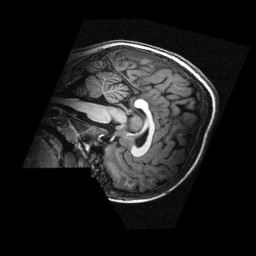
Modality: T1w
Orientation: sagittal
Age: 10
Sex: female
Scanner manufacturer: siemens
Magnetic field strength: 3 T
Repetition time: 2.3 s
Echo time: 0.00336 s